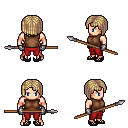
a pixel art fantasy rpg character, male body template, human, light skin, brown sleeveless shirt, red pants, white blonde pageboy hairstyle, metal gloves, ghillies, spear, four views (front, back, left, right), 2x2 character sprite sheet, small pixel art, hard edges, no anti-aliasing